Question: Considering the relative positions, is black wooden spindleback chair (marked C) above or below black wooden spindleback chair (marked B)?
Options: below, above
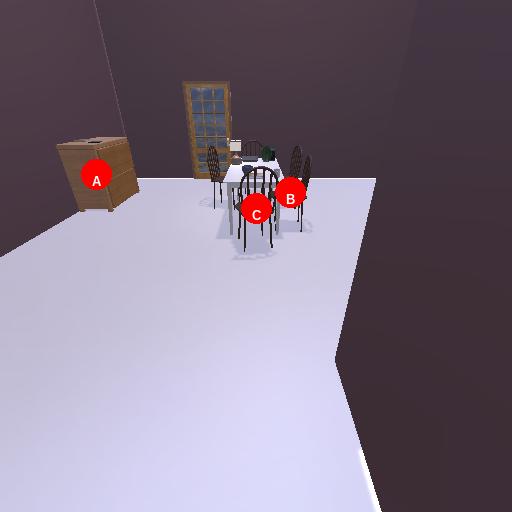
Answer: below